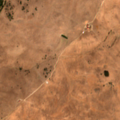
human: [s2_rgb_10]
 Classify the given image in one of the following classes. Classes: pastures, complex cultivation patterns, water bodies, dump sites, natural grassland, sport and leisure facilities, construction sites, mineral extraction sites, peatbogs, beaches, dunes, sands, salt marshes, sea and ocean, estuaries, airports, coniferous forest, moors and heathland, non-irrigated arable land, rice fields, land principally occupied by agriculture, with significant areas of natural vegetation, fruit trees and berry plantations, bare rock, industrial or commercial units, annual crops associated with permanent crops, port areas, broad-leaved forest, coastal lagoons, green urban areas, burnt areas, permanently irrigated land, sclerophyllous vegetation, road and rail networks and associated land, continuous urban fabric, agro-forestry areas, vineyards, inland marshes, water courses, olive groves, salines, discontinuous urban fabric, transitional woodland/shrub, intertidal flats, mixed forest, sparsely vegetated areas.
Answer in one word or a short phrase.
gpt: non-irrigated arable land, transitional woodland/shrub